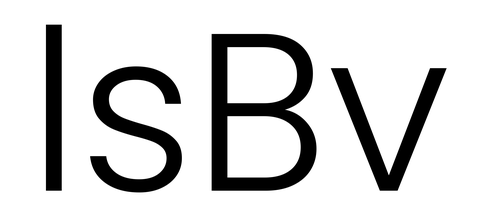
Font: Poppins-Light